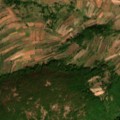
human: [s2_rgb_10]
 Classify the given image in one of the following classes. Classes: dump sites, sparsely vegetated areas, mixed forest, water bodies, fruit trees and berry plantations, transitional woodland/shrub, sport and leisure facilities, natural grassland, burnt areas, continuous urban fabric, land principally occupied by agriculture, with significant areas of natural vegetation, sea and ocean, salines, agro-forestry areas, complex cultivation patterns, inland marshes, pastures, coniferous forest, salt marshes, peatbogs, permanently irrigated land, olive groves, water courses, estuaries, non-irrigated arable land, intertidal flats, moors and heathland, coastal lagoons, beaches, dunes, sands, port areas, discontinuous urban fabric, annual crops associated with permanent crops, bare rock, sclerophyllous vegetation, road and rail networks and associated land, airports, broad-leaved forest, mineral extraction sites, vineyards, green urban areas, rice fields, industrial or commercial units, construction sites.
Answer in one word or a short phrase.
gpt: non-irrigated arable land, land principally occupied by agriculture, with significant areas of natural vegetation, broad-leaved forest, transitional woodland/shrub